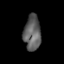
Tissue: lung
Cell type: Epithelial cells
Senescence score: 0.2309
Nuclear area (px): 591
Mean DAPI intensity: 93.81